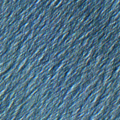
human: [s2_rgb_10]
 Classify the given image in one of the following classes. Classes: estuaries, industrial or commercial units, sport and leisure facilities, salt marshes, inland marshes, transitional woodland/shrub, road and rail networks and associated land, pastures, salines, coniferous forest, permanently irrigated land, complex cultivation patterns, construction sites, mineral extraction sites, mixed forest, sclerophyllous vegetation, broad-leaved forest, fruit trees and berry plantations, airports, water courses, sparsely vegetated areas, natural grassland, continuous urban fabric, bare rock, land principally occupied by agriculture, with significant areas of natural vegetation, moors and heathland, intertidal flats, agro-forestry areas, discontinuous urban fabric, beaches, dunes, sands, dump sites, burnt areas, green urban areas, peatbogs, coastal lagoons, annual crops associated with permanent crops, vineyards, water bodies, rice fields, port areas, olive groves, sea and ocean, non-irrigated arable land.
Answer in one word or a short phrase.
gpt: sea and ocean